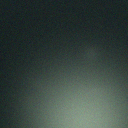
Screen state: off